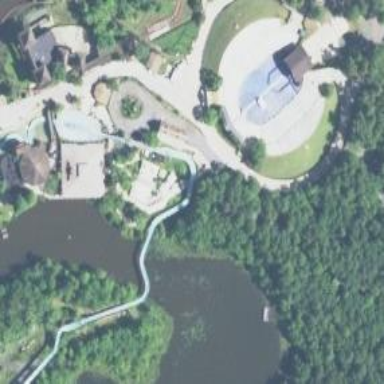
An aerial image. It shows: Bridge leading to water slide attraction.